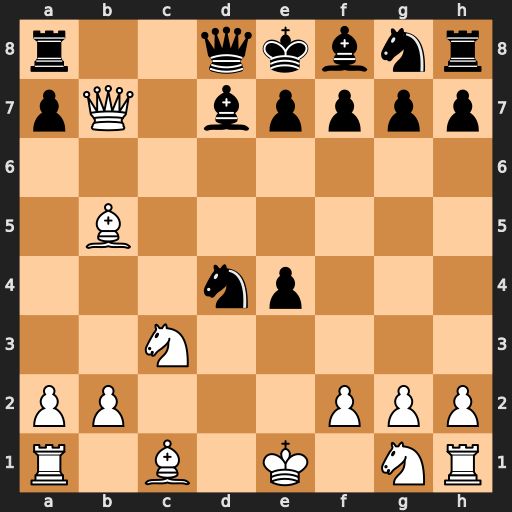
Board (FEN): r2qkbnr/pQ1bpppp/8/1B6/3np3/2N5/PP3PPP/R1B1K1NR
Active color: w
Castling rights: KQkq
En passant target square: -
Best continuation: Bxd7+ Qxd7 Qxa8+